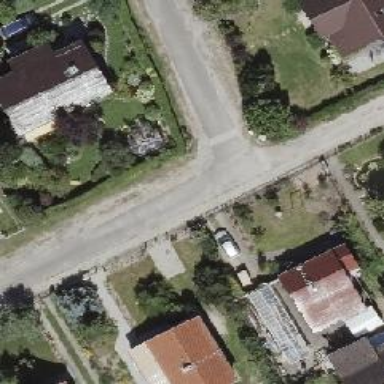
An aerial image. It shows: Residential road with concrete surface.